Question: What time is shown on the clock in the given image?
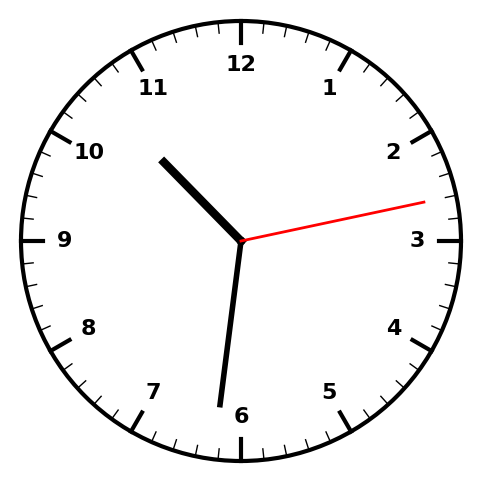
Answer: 10:31:13